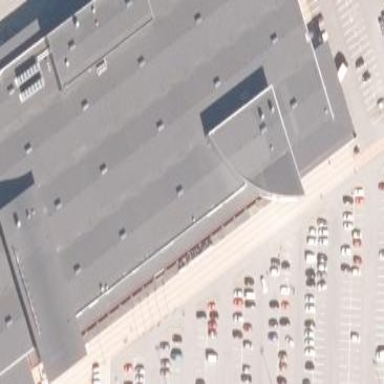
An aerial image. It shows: View of supermarket building.